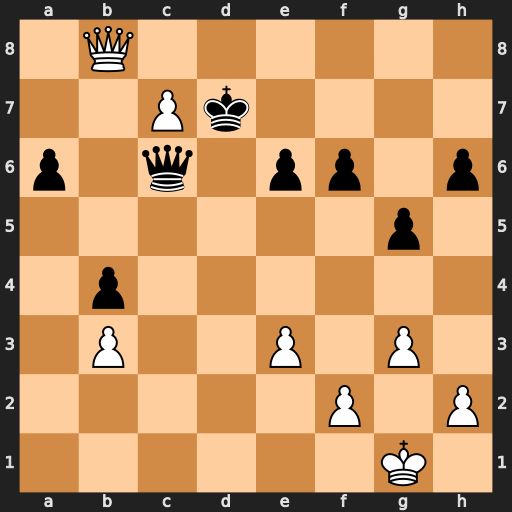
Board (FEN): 1Q6/2Pk4/p1q1pp1p/6p1/1p6/1P2P1P1/5P1P/6K1
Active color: w
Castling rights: -
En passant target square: -
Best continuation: Qd8#